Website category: university
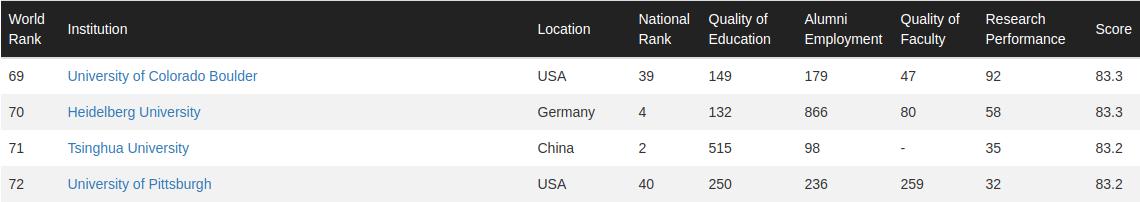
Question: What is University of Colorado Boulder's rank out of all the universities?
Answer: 69

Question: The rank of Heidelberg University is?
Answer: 70

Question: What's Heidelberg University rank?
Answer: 70

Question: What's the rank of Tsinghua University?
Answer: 71

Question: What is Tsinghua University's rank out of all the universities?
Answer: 71

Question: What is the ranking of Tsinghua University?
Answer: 71

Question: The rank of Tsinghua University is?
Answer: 71

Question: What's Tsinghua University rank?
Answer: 71

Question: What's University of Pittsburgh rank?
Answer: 72

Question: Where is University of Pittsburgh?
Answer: USA

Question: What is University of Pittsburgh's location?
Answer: USA

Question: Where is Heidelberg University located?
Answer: Germany

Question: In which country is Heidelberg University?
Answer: Germany

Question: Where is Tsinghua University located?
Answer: China

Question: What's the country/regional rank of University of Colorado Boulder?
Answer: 39

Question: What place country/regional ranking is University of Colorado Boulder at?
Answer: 39

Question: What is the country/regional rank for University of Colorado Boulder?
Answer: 39

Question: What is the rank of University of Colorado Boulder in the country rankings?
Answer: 39

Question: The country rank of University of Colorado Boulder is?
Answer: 39

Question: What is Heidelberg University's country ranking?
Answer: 4

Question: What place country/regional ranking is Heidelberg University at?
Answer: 4

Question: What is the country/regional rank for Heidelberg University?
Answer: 4

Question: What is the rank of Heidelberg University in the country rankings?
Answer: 4

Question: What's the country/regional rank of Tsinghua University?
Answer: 2

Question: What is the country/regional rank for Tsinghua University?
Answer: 2

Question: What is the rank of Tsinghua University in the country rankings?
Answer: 2

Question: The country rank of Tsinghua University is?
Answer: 2

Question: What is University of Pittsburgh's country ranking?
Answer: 40

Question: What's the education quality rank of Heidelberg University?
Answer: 132

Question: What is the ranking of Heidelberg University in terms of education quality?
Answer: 132

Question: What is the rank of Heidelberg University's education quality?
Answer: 132

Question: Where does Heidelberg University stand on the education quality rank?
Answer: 132

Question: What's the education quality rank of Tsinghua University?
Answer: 515

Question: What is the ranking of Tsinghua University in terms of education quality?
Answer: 515

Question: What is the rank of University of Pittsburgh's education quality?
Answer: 250

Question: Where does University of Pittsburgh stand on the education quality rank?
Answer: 250

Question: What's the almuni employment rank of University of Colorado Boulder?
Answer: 179

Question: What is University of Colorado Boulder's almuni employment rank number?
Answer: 179

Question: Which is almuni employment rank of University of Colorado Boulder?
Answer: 179

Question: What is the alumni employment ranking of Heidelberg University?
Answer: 866

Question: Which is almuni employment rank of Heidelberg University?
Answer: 866

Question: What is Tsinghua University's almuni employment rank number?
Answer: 98

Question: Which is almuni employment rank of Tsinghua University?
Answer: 98

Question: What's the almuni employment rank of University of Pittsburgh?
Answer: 236

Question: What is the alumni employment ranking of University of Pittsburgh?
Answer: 236

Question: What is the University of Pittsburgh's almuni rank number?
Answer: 236

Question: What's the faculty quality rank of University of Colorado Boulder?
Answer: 47

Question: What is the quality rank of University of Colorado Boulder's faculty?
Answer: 47

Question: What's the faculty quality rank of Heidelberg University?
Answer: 80

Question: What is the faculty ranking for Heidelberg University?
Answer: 80

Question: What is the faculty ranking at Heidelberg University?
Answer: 80

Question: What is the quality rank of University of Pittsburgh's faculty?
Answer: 259

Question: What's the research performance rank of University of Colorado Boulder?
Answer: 92

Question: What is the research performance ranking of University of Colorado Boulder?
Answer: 92

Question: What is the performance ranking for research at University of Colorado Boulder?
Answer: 92

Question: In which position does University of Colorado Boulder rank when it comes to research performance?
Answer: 92

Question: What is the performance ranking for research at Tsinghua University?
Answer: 35

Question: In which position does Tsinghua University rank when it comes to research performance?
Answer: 35

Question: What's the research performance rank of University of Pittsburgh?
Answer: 32

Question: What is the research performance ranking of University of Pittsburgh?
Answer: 32

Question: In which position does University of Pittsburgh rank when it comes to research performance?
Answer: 32

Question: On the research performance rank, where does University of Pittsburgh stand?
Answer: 32

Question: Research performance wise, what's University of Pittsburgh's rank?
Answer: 32

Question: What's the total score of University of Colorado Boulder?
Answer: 83.3